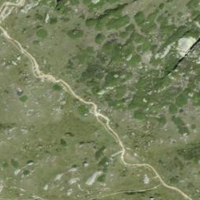
EUNIS habitat code: 26
Species observed at this site:
Milvus milvus
Erebia tyndarus
Erebia aethiops